Question:
Those big boxes at the top are just there to cover up customer info
I have to design reports for custom pack slips for a couple of customers. Putting their logo on the report and their special footer is no problem.
Where things get hairy is that they both have a whole other page worth of stuff like policy information, return info, this and that, that they want printed as part of their pack slip.
I'm pretty new to Crystal Reports, but I'm kind of sure you can't just... do that. I thought "oh I'll just stuff this in the Page Footer section and select "New Page Before" and it'll just print on the next page!" ... no. No, that is not how that works, apparently.
So, is it even possible to create a report that has two pages or am I going to just have to set up the script to print two different documents for them?
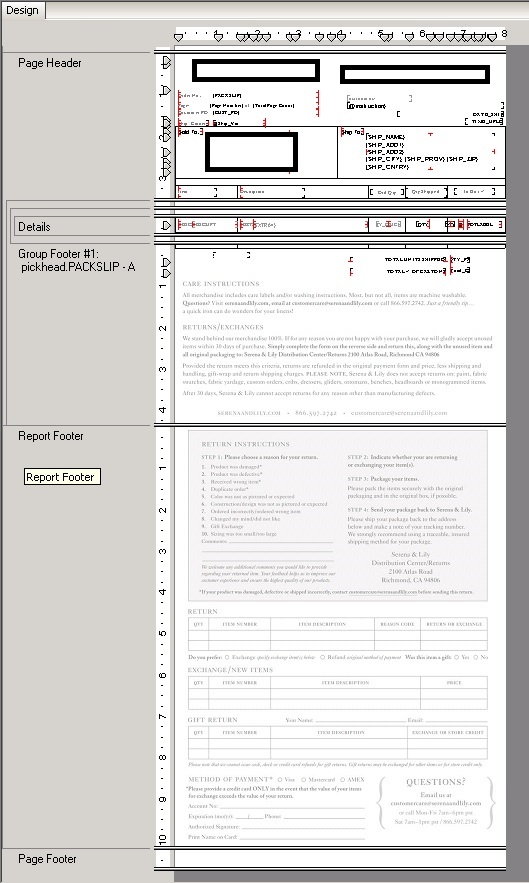
Answer: Alright, I figured it out. It just took a little creative re-design of the report.
I moved all of the stuff in "Page Header" to "Report Header". That way I wouldn't get all of the shipping information and what not printed on every page.
then I moved all of the detail headers from "Page Header" to "Group Header #1" and completely suppressed the Page Header section.
Then I moved all that huge mess to the Report Footer section, right-clicked on "Report Footer" and went in to the Section Expert and checked "New Page Before".
Voila, it comes out exactly the way I want it to. It just took a little bit of learning and understanding exactly how these reports go together and what the sections do and how they work. I might not have mentioned this, but I have NEVER touched CR before this project was put on my desk.
Thank you for your comments.